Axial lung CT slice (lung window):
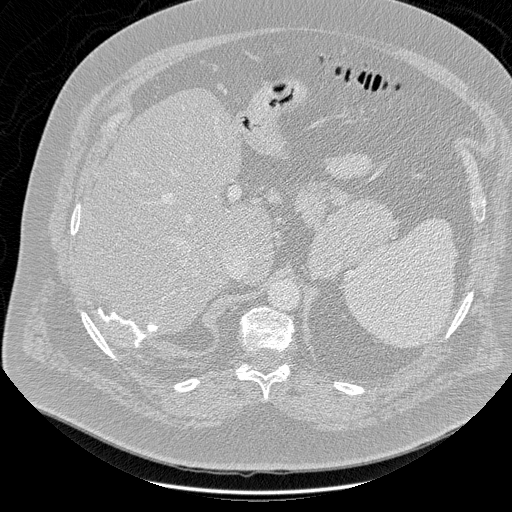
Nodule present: no